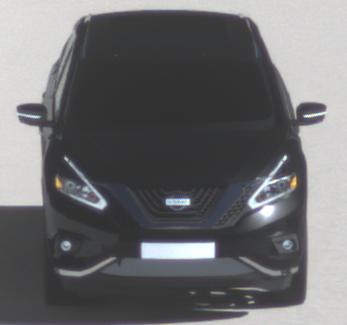
Make: Nissan
Model: Murano
Detailed model: Gen. 3 Z52
Model produced from: 2015
Doors: 5
Color: black
Road condition: dry road
Daytime: morning or afternoon
Contrast: high contrast